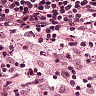
Metastatic tissue present: no